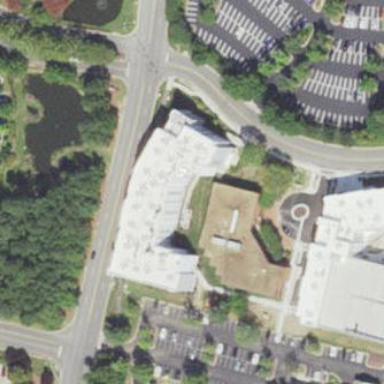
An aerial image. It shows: Commercial building.